Interaction volume radius: 5 \u00c5
Interaction volume height: 15 \u00c5
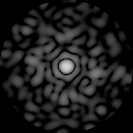
Disorder parameter: 0.8649